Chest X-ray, AP view. Patient: 76 years old, sex F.
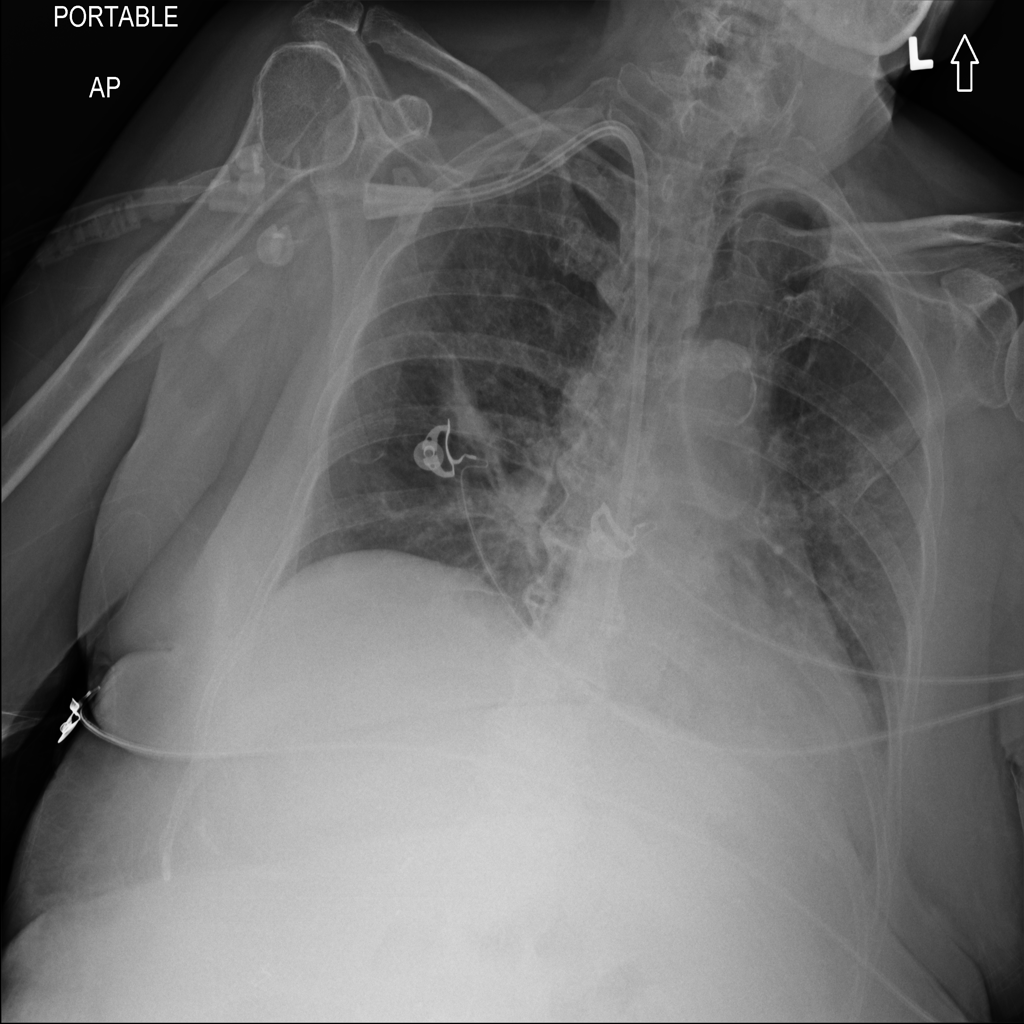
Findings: Atelectasis